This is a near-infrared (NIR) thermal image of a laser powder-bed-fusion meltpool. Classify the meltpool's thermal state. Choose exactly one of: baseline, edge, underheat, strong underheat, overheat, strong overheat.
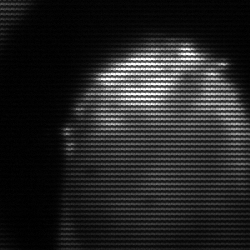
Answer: edge